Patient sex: M
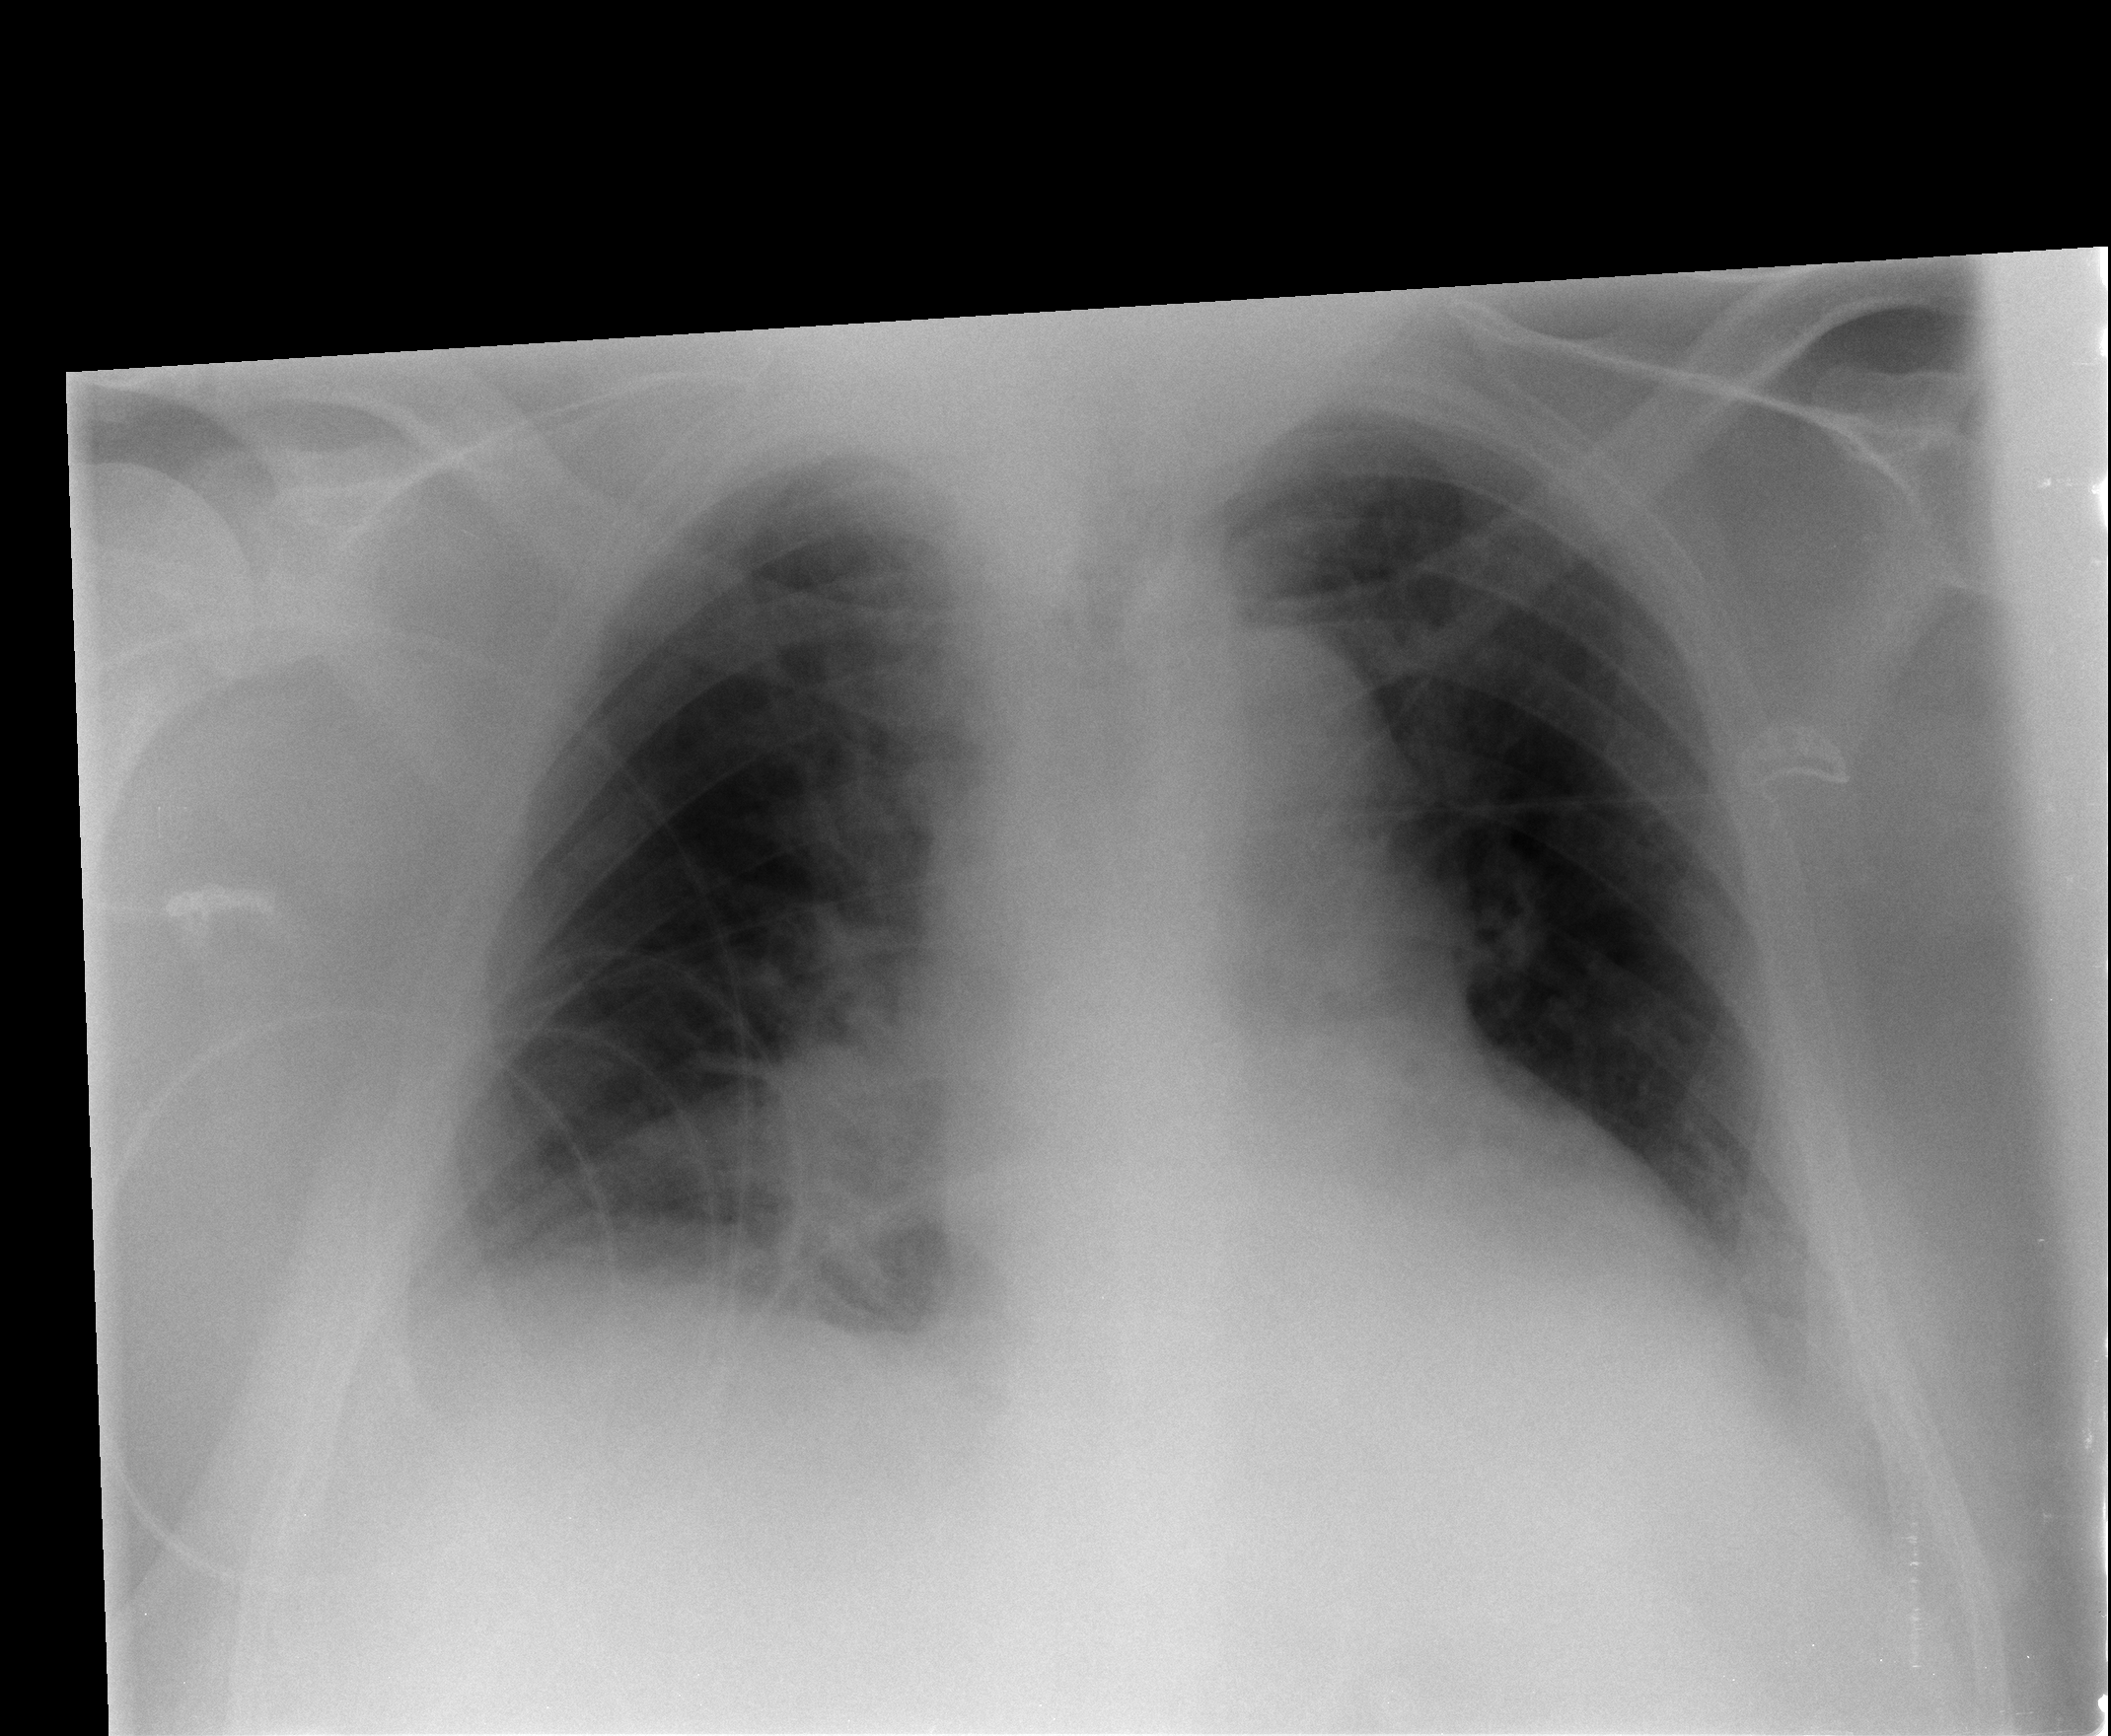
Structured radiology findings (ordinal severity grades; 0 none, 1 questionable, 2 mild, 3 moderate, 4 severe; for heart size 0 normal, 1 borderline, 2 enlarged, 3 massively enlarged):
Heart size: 2
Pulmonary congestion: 2
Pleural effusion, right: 2
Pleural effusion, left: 2
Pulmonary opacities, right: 2
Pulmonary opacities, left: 0
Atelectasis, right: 2
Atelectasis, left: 2